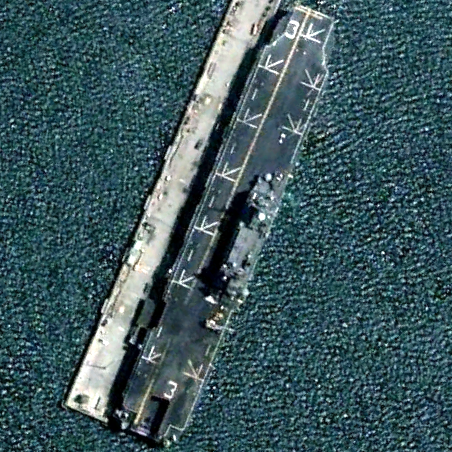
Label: assault